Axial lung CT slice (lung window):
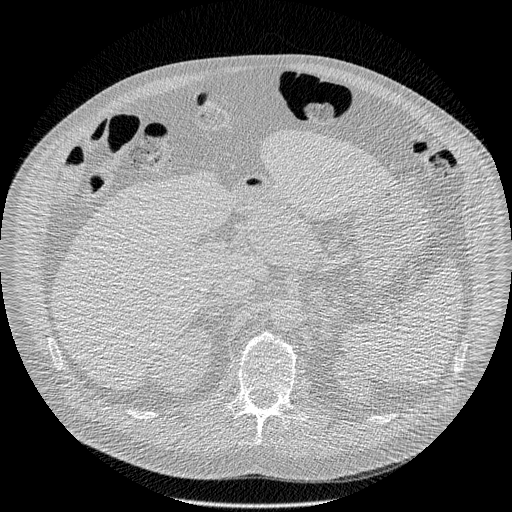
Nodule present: no